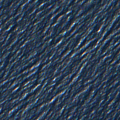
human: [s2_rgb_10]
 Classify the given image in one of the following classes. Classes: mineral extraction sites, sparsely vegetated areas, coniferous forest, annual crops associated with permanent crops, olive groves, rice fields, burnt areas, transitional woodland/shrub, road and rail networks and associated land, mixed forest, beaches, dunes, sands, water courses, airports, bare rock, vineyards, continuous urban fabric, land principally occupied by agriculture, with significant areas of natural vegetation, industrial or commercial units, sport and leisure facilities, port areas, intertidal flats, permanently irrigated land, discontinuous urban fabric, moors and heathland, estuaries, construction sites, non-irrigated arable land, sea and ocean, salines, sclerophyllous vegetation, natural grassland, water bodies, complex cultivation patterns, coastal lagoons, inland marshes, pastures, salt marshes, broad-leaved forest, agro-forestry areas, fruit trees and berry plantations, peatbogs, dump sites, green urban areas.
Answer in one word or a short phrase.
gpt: sea and ocean